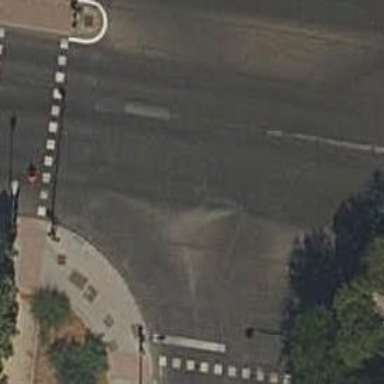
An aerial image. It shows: Road with traffic signals.